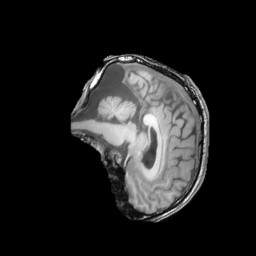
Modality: T1w
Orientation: sagittal
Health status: ill
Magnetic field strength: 3 T